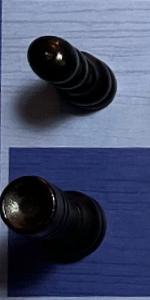
Label: Rook_Black